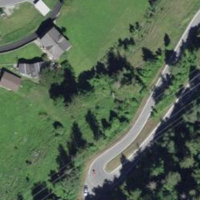
EUNIS habitat code: 24
Species observed at this site:
Corvus corax
Sylvia atricapilla
Erithacus rubecula
Periparus ater